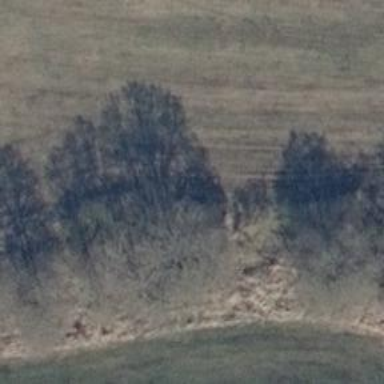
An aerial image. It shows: Row of trees in natural setting.